Question: In oracle, when I search using below query, it is fetching wrong records (check the attached screenshot), can someone suggest the correct format for 12 hour time.
'''
to_char(a.created, 'MM/DD/YYYY HH12:MI:SS') >='05/23/2012 12:00:00'
'''
Thanks,
Kiran.
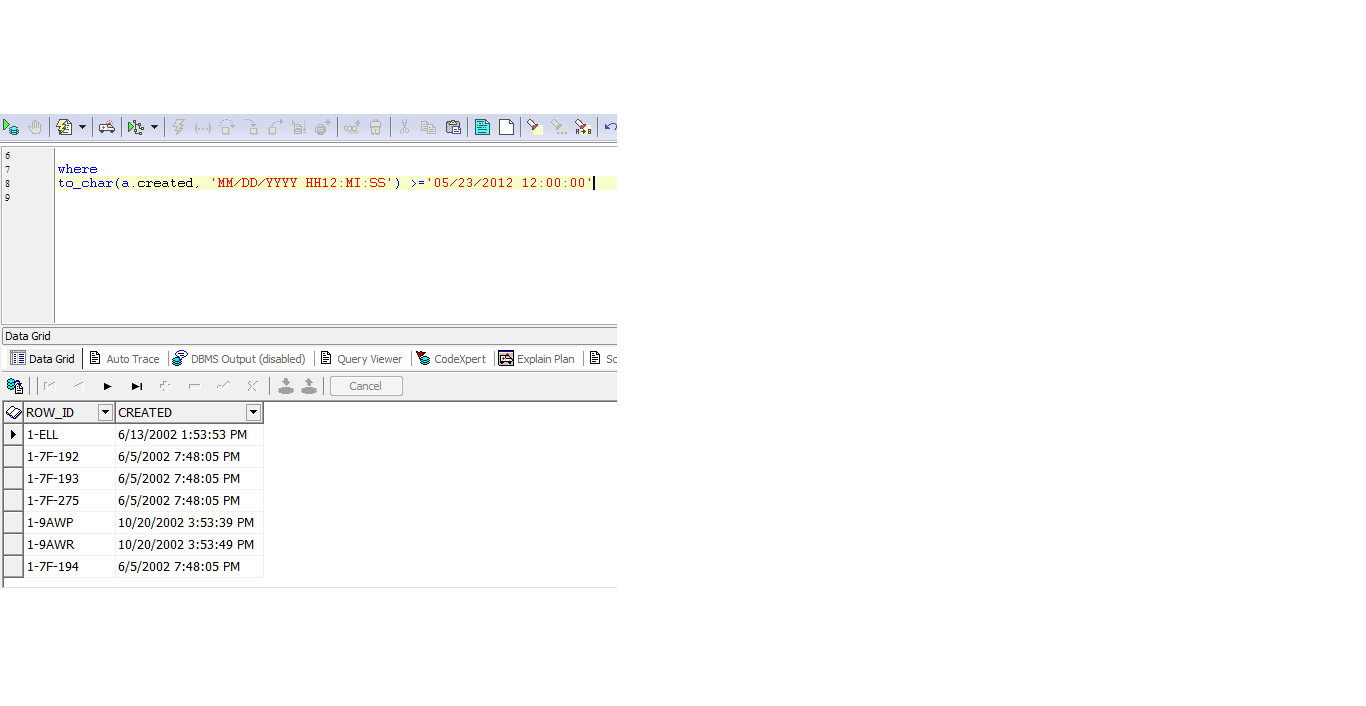
Answer: Don't search based on a string. Search based on a date. If you search on a string, you'll get string comparison semantics which are not what you want. The string '06/01/1900' is alphabetically after the string '05/23/2012' despite the date that it represents being much earlier.
'''
a.created >= to_date('05/23/2012 12:00:00', 'mm/dd/yyyy hh24:mi:ss' )
'''
or using a 12-hour clock
'''
a.created >= to_date('05/23/2012 03:15:00 pm', 'mm/dd/yyyy hh:mi:ss am' )
'''